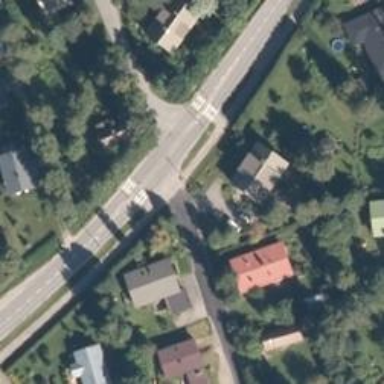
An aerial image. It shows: Marked crossing on the road.